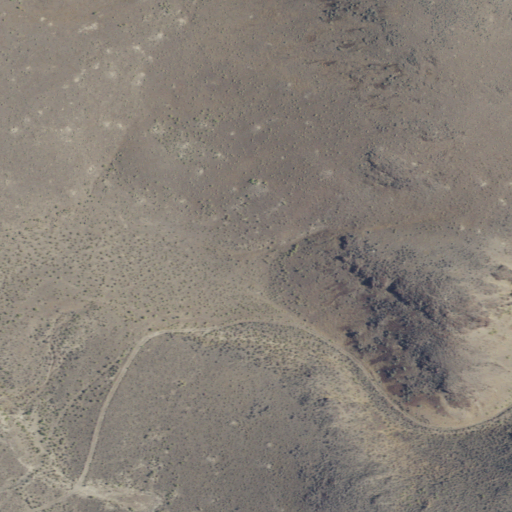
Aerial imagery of valley in Oregon named Shell Rock Canyon containing only shrub